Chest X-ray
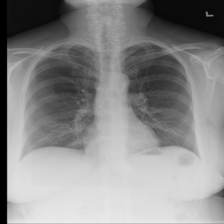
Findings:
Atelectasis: negative
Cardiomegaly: negative
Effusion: negative
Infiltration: positive
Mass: negative
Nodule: negative
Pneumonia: negative
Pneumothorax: negative
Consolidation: negative
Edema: negative
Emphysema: negative
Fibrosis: negative
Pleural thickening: negative
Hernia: negative